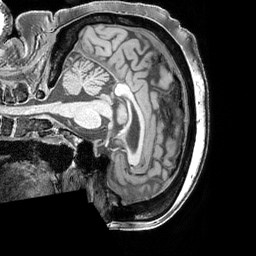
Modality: T1w
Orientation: sagittal
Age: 71
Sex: female
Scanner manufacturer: siemens
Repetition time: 2.3 s
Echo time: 0.00226 s